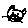
Label: cat